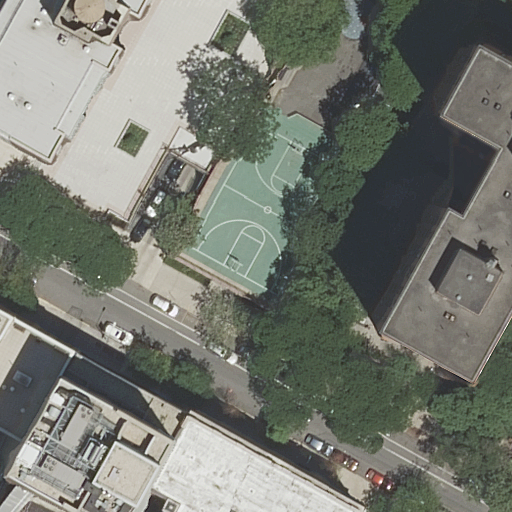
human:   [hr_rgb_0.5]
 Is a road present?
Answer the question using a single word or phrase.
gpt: yes

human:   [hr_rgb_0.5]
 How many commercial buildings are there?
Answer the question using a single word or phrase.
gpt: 0

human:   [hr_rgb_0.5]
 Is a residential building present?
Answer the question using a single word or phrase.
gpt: yes

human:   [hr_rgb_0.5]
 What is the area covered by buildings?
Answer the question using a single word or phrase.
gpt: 4883m2

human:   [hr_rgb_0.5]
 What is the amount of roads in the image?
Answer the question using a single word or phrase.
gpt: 1

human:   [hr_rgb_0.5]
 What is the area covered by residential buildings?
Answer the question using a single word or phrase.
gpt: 4883m2

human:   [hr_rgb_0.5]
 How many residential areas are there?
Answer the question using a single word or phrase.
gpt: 1

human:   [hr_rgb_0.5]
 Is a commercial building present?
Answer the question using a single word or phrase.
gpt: no

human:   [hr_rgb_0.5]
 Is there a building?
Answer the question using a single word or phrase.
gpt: yes

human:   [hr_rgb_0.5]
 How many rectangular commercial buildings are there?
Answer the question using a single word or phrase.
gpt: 0

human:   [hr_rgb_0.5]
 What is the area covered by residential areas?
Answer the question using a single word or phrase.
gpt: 186m2

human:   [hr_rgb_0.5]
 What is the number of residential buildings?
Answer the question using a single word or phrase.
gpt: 6

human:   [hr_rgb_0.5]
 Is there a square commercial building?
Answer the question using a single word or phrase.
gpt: no

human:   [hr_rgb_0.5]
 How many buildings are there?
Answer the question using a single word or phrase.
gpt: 6

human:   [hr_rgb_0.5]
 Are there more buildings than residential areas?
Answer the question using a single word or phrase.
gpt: yes

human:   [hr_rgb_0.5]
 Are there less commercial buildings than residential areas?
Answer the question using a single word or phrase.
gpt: yes

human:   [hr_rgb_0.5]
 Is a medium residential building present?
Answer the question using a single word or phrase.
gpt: no

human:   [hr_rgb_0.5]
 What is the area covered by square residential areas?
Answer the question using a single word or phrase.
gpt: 0m2

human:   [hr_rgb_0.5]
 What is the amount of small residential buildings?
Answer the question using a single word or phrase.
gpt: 2

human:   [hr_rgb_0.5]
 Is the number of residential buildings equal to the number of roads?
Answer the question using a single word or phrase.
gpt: no

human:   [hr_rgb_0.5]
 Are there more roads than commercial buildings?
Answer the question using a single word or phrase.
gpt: yes

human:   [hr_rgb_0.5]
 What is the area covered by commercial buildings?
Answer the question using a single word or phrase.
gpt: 0m2

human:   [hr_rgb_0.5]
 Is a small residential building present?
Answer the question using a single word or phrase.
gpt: yes

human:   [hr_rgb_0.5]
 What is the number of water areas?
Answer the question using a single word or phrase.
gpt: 0

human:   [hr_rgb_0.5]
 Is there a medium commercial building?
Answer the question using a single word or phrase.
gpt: no

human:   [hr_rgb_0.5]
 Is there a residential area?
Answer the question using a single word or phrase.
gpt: yes

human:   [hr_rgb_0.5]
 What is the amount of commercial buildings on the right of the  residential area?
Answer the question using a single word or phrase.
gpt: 0

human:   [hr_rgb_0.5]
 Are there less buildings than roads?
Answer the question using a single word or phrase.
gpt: no

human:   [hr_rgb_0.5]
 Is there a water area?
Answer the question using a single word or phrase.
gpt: no

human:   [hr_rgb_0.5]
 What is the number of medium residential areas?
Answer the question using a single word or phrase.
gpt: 1

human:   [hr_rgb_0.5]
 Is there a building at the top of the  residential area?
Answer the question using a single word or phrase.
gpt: no

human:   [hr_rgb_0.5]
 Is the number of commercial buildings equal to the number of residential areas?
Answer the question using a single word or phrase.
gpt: no

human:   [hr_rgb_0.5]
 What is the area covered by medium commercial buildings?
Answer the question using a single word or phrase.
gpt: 0m2

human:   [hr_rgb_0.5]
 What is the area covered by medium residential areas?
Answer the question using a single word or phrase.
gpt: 186m2

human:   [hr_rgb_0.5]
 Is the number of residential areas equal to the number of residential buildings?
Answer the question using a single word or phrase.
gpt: no

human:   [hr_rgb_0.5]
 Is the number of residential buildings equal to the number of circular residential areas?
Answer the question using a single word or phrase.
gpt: no

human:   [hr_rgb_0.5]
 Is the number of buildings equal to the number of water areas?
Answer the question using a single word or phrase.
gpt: no

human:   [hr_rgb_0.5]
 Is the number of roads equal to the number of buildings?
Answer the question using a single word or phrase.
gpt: no

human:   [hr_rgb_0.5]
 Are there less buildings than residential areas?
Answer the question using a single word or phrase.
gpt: no

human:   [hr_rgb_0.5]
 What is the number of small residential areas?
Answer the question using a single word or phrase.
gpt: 0

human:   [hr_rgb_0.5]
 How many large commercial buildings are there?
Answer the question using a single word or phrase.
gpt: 0

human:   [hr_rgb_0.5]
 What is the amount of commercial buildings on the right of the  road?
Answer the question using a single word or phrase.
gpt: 0

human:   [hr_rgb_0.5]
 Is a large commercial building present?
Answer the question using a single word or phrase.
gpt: no

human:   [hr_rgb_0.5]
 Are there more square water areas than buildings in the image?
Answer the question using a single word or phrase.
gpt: no

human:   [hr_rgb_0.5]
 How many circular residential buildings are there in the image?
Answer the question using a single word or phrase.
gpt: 0

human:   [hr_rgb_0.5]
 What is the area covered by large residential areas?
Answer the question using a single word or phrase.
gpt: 0m2

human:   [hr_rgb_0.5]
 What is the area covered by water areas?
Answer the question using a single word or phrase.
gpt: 0m2

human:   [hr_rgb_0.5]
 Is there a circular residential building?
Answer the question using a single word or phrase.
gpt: no

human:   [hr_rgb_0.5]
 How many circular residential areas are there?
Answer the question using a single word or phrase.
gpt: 0

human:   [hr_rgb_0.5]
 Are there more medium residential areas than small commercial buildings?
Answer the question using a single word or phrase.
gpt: yes

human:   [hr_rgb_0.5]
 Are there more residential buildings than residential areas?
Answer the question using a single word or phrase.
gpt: yes

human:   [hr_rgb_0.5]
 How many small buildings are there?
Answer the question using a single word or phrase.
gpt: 2

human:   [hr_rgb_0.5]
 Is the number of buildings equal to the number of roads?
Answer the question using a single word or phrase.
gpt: no

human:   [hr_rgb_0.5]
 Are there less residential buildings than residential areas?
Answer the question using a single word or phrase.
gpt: no

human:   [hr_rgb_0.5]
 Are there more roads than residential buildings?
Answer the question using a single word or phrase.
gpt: no

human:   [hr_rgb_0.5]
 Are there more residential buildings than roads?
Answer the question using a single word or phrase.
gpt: yes

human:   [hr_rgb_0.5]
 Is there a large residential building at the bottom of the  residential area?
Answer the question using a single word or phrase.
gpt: yes

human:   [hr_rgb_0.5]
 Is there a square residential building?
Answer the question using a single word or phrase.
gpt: no

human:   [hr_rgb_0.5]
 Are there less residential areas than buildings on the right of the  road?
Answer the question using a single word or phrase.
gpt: yes

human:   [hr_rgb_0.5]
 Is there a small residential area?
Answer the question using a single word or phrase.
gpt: no

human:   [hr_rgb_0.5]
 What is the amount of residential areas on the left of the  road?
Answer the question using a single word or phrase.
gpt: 0

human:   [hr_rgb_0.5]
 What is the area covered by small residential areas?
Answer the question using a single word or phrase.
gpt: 0m2

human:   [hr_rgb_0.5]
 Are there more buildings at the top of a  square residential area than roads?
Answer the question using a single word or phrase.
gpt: no

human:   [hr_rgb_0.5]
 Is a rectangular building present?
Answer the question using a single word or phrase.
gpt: yes